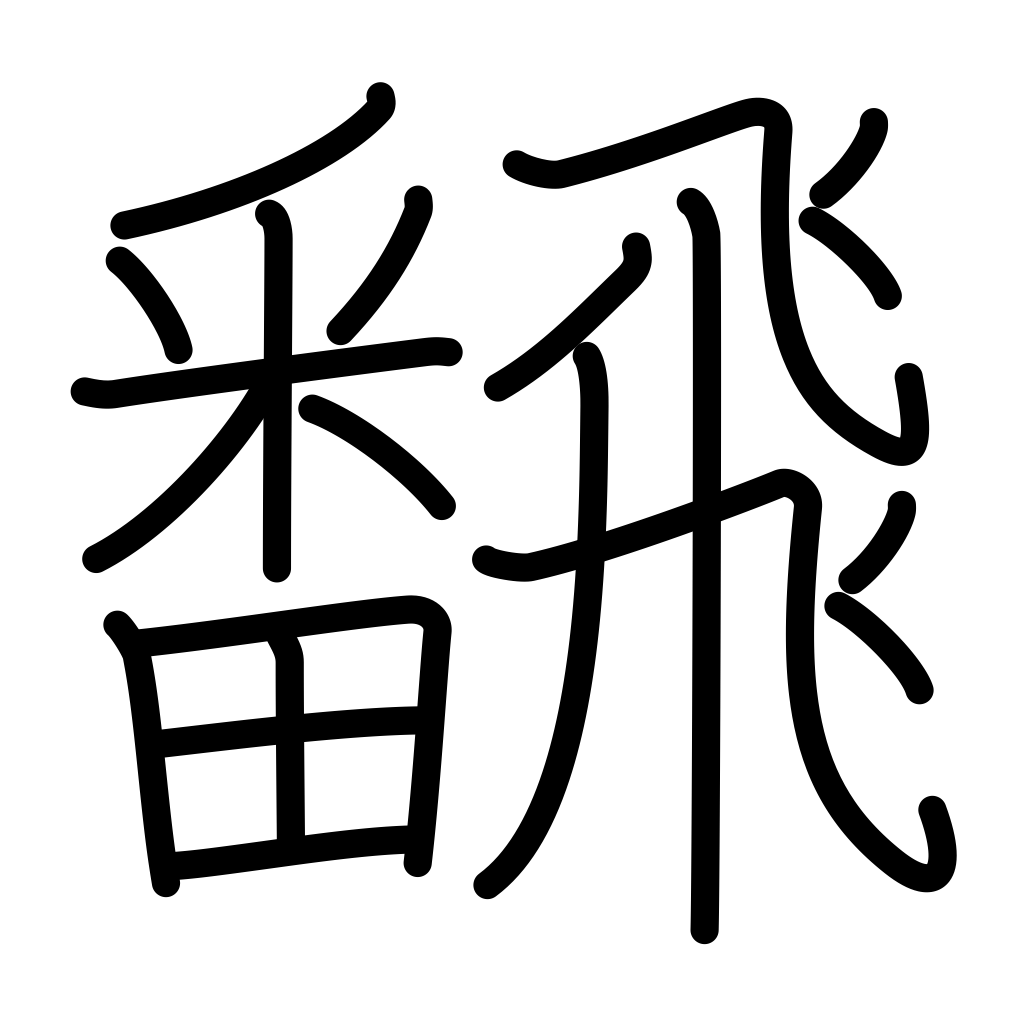
Meaning: flip over, upset, capsize